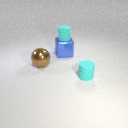
large brown metal sphere behind small cyan rubber cylinder